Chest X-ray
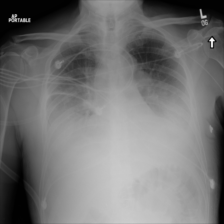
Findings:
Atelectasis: negative
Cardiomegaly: negative
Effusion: negative
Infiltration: negative
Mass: negative
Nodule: negative
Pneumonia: negative
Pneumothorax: negative
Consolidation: positive
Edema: negative
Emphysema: negative
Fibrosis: negative
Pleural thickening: negative
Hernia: negative